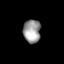
Tissue: skin
Cell type: Epithelial cells
Senescence score: 0.2778
Nuclear area (px): 394
Mean DAPI intensity: 155.249